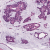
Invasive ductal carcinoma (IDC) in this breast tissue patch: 1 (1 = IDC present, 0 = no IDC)